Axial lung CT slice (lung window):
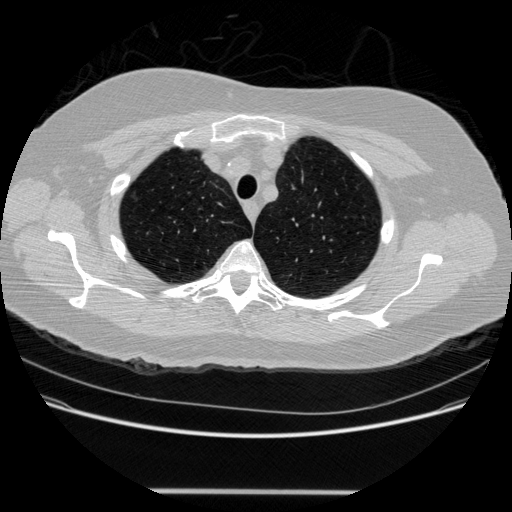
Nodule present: no